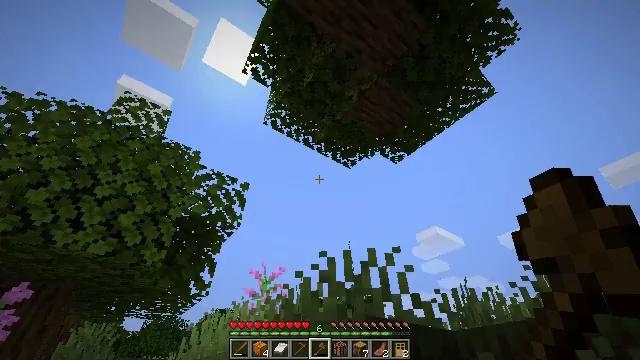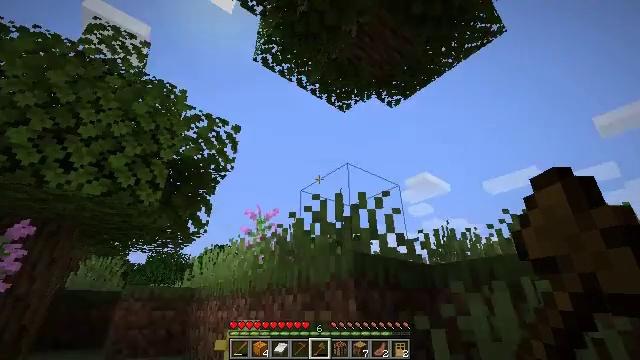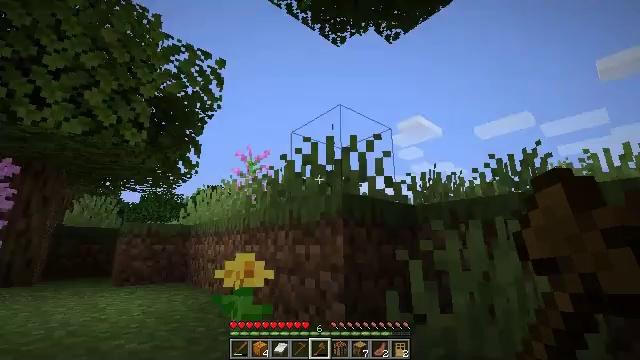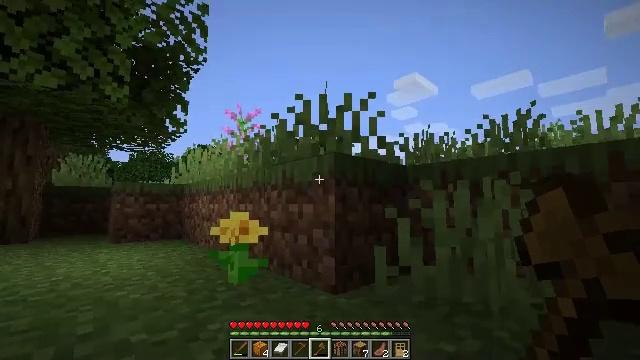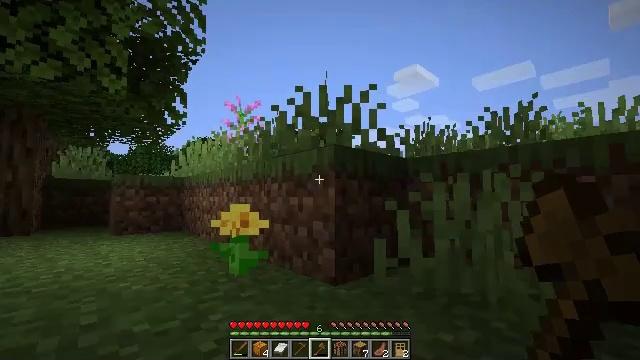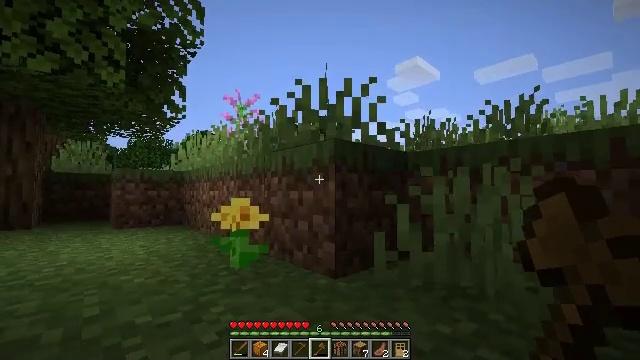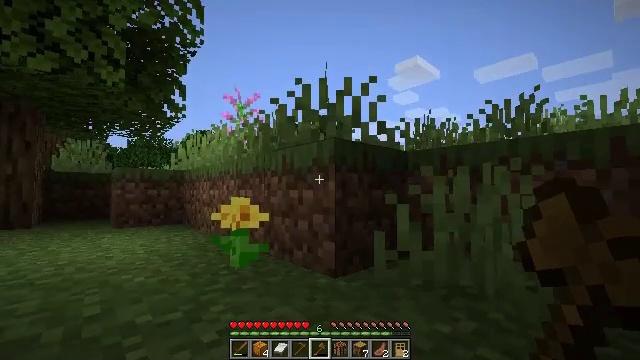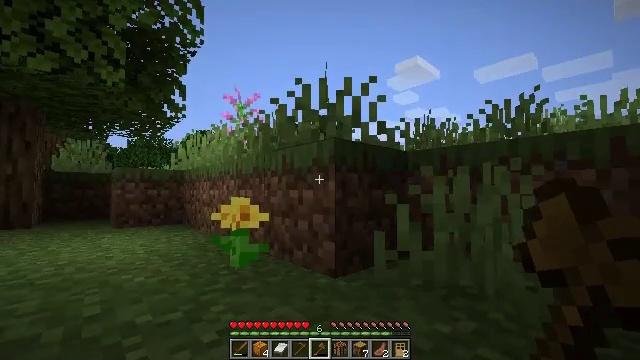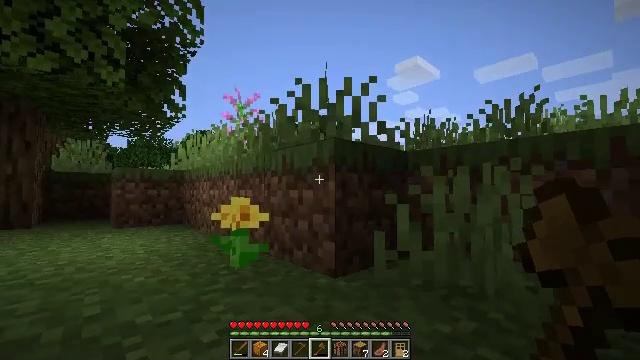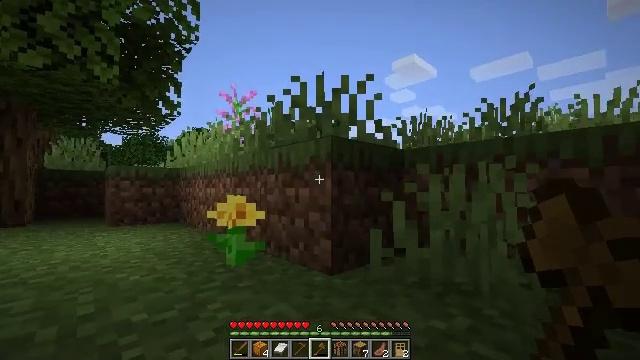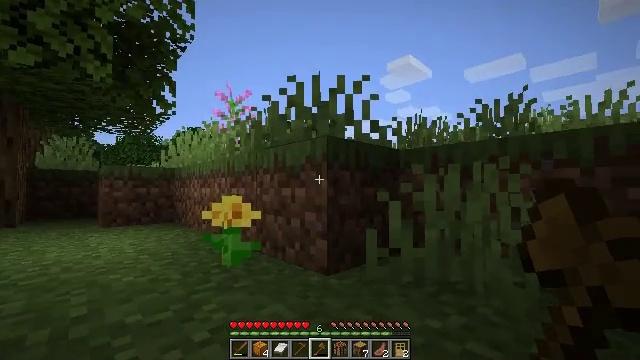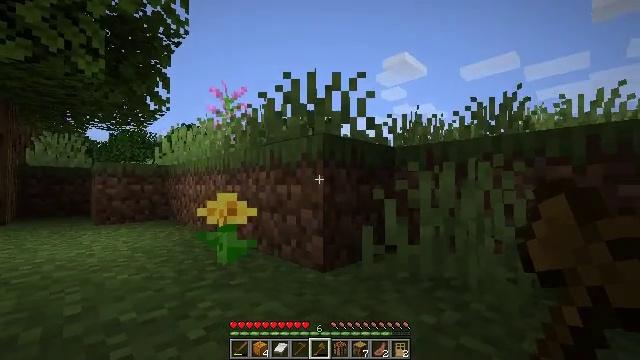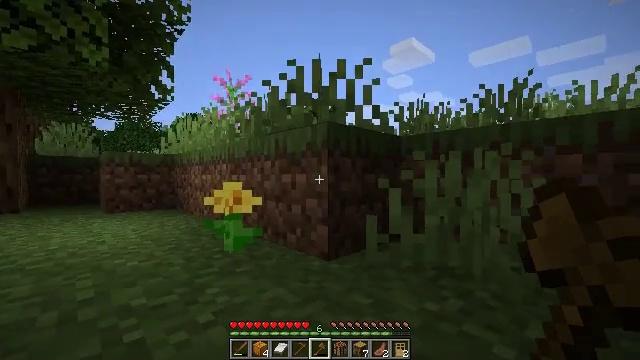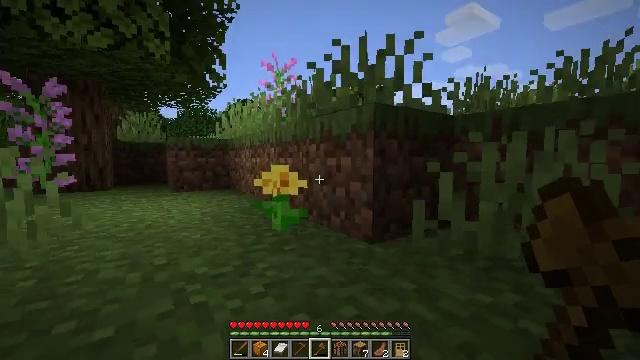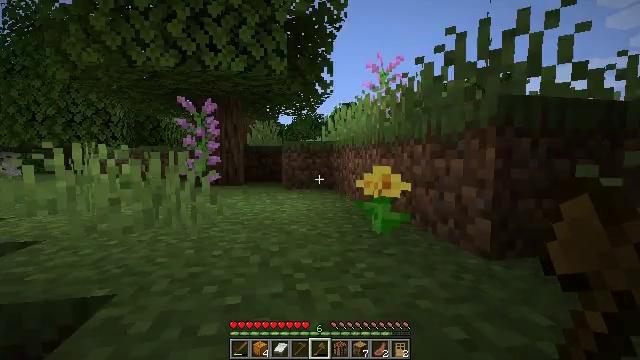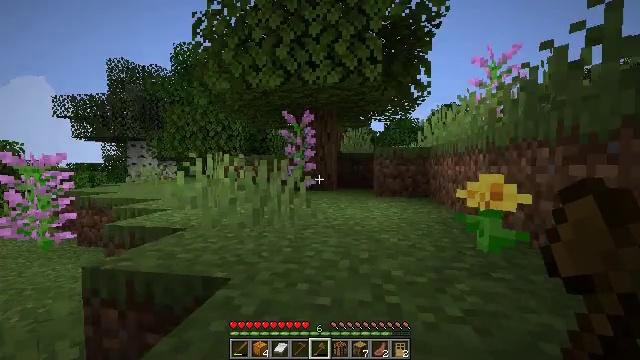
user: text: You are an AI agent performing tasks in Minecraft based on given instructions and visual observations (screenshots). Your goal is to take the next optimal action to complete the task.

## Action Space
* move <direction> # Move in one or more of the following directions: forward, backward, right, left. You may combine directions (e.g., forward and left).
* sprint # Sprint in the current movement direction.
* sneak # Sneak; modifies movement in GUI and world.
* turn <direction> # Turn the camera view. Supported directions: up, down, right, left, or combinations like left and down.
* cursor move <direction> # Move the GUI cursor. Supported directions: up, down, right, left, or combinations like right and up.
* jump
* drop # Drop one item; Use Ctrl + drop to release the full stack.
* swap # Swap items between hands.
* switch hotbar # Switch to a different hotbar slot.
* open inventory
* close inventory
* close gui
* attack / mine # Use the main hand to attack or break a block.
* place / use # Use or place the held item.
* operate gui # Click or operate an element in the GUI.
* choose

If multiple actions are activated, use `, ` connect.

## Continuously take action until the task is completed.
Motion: motion action
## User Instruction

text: Remove the lilac from its place.
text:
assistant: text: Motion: turn right and down
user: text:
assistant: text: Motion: turn right and down
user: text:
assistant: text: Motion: turn right and down
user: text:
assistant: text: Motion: turn down
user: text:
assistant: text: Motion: turn down
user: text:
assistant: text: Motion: no_op
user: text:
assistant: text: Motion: no_op
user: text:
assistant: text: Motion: no_op
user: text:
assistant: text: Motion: no_op
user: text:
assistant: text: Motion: no_op
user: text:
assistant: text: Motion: no_op
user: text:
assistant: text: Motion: turn left and down
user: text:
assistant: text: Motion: turn left and down
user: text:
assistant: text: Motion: turn left
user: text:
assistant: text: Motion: turn left and up
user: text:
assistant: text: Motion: turn left
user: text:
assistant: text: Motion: turn left
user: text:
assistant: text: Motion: no_op
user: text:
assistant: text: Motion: no_op
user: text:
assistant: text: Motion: no_op
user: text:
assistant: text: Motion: no_op
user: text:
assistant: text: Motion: turn right
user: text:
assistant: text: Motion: turn right
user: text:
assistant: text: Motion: turn right
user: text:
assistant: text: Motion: turn right
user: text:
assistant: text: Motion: turn right
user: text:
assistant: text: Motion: turn right
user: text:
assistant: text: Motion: no_op
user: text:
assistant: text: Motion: no_op
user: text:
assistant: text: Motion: no_op